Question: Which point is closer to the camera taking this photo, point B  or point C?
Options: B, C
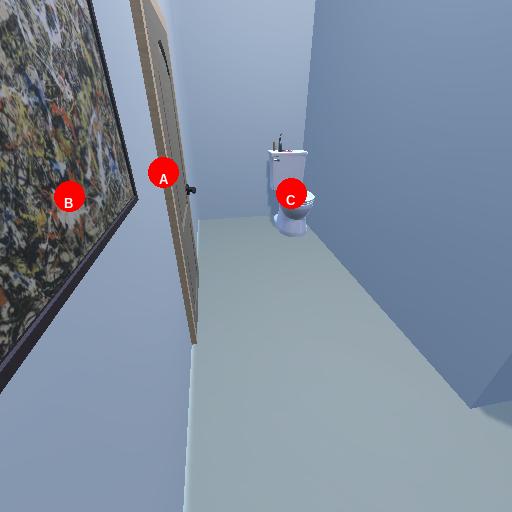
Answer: B